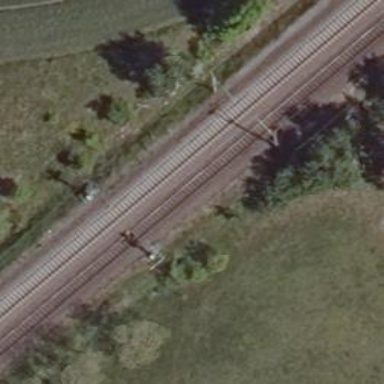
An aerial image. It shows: Railway signal.